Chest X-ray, AP view. Patient: 56 years old, sex F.
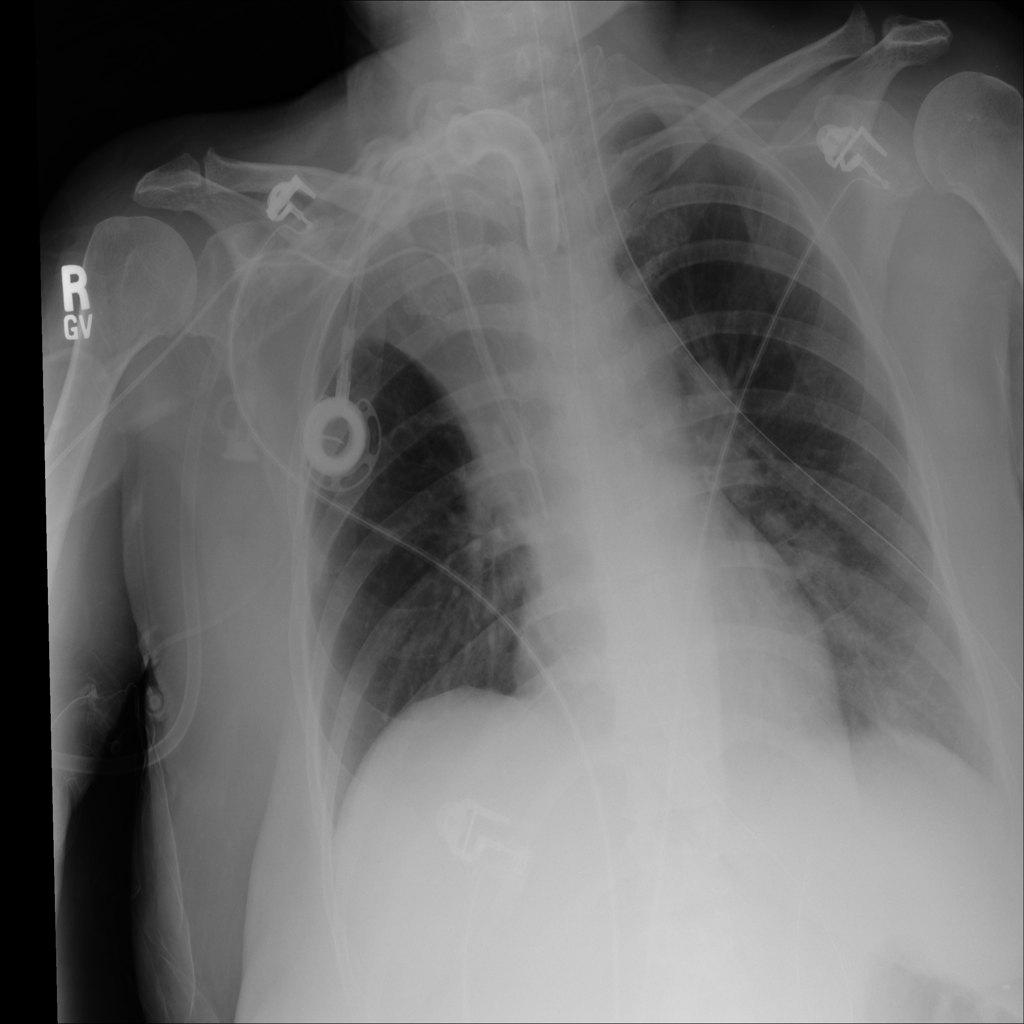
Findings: Effusion